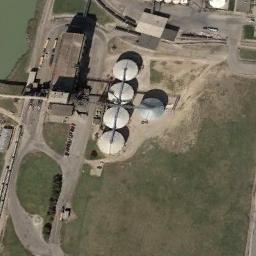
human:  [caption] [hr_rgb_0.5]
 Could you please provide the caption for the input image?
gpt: There are some storage tanks on the grass next to the water .

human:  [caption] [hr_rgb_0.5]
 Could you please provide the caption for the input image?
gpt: The storage tanks are surrounded by grass .

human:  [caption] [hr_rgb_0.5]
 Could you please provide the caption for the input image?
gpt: There are seven white storage tanks and a dozen black storage tanks on the lawn .

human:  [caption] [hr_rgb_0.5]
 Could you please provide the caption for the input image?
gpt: There are many neatly arranged storage tanks and many pipelines in the factory, And there is a lawn next to the factory .

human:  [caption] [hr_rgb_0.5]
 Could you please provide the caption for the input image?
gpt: There are five storage tanks beside a green meadow .